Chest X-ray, PA view. Patient: 52 years old, sex M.
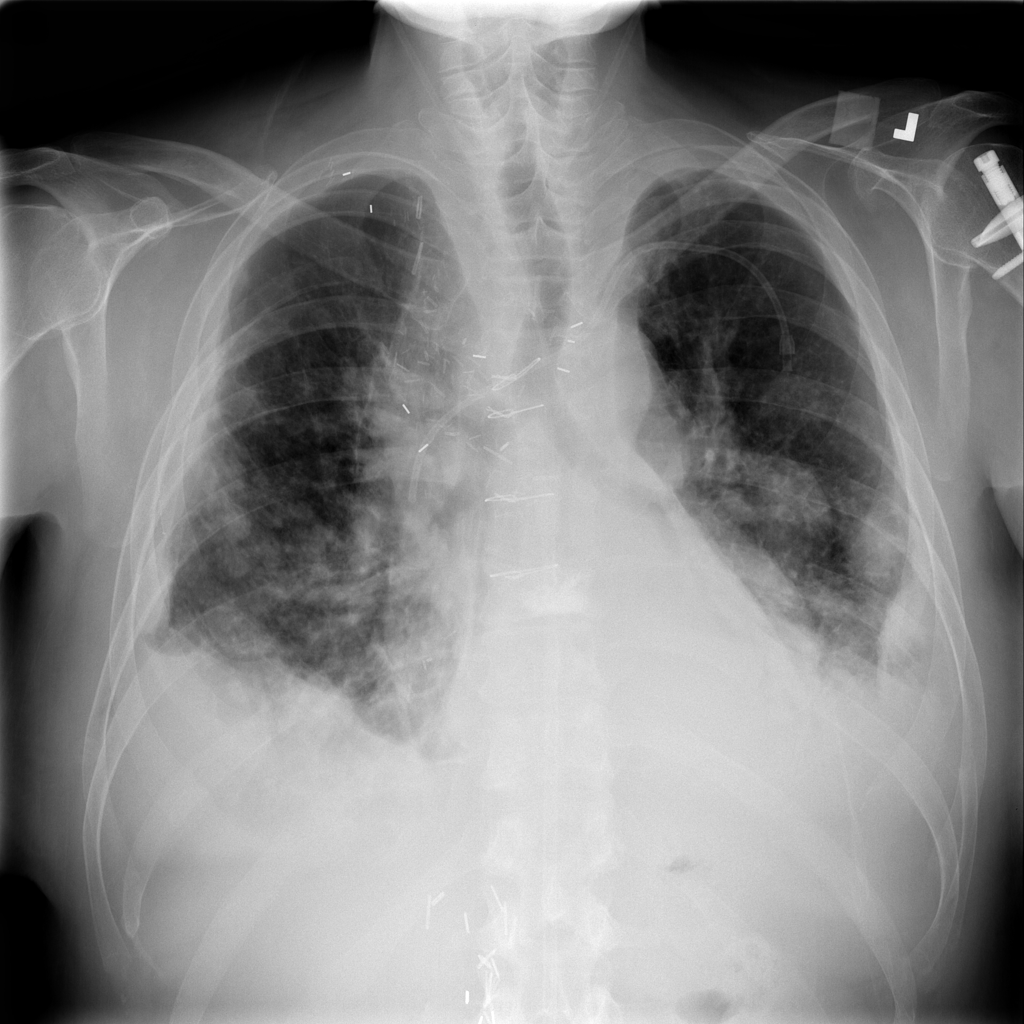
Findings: Effusion, Nodule